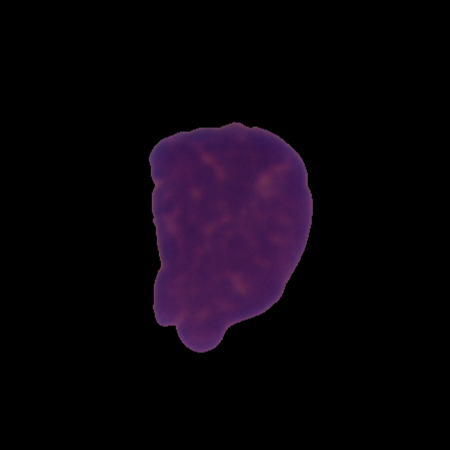
Label: healthy